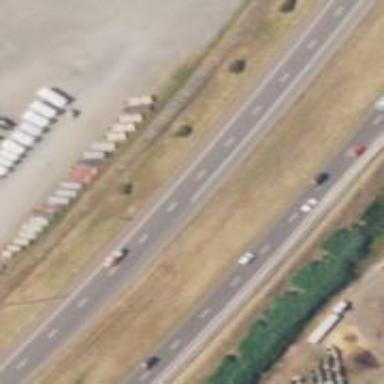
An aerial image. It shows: This image shows trunk highway that functions as expressway.